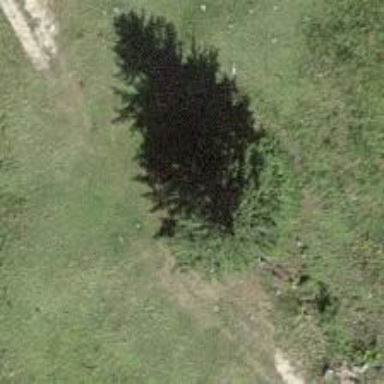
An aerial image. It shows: Single tag "natural: tree."